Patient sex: F
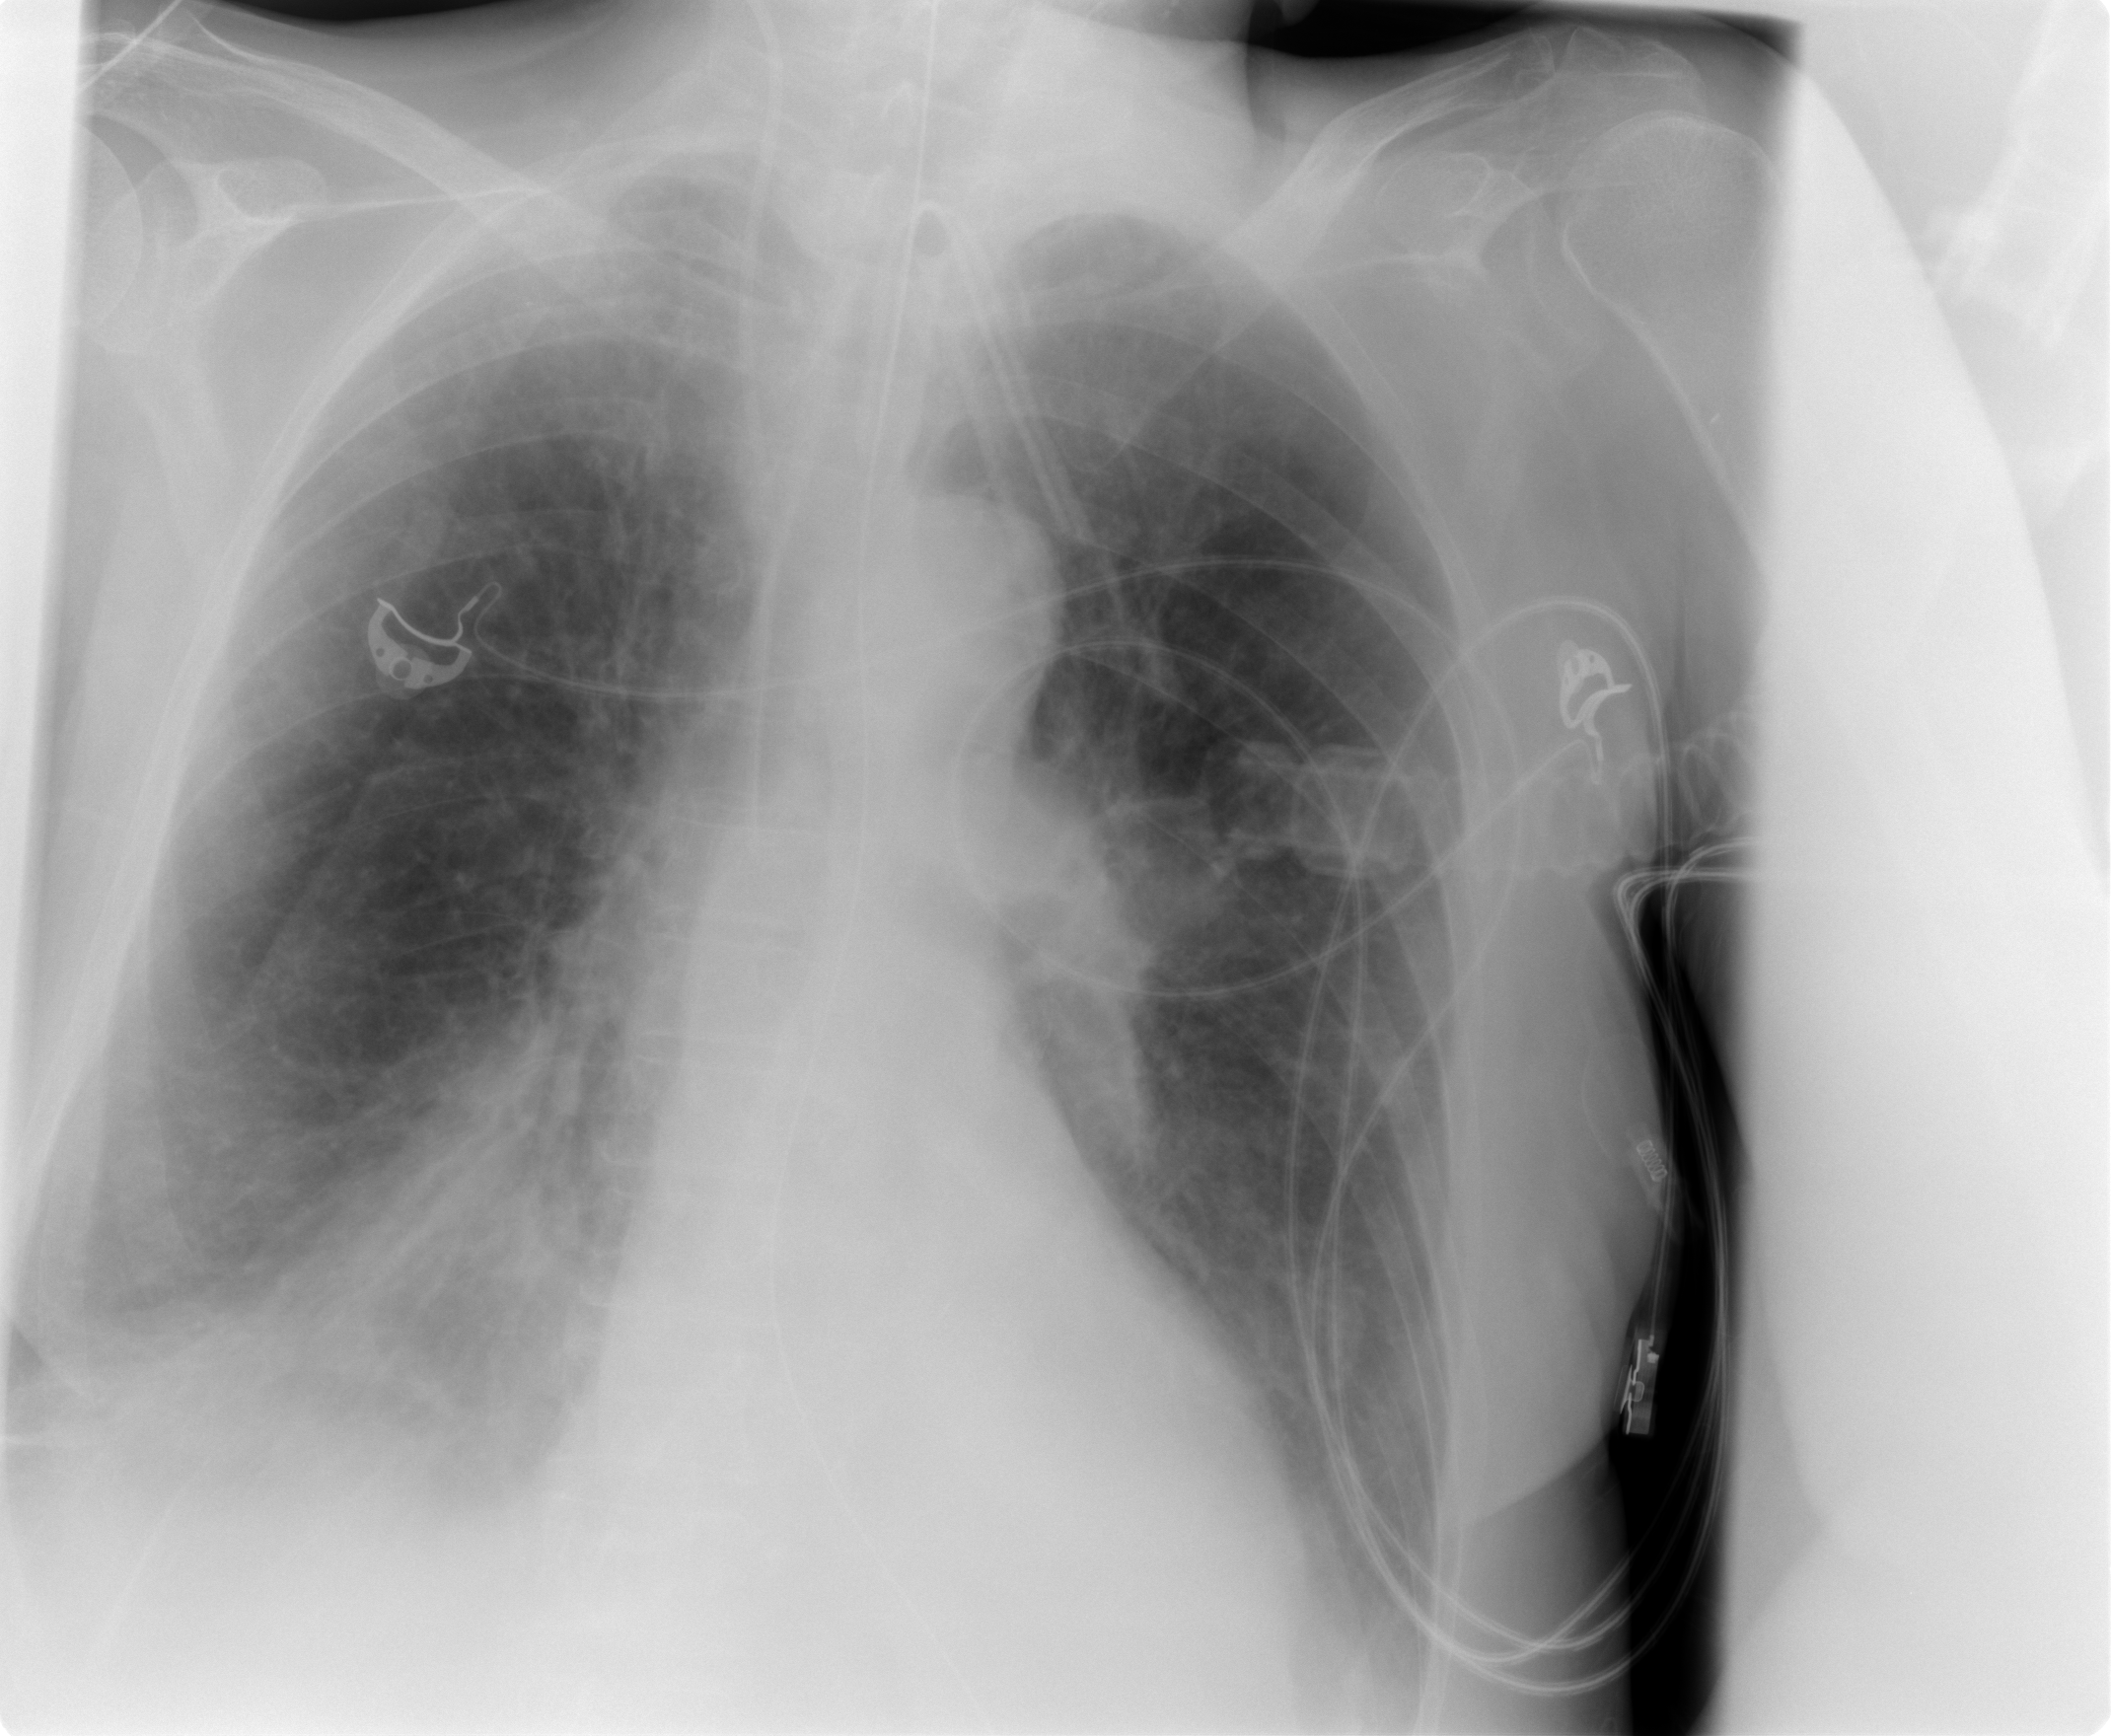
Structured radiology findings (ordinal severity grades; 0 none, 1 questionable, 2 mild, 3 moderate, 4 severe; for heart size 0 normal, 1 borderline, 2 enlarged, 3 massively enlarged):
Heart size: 0
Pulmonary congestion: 3
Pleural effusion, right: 3
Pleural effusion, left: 3
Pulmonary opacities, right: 1
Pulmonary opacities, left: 1
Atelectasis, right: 2
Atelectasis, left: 2